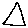
Label: triangle